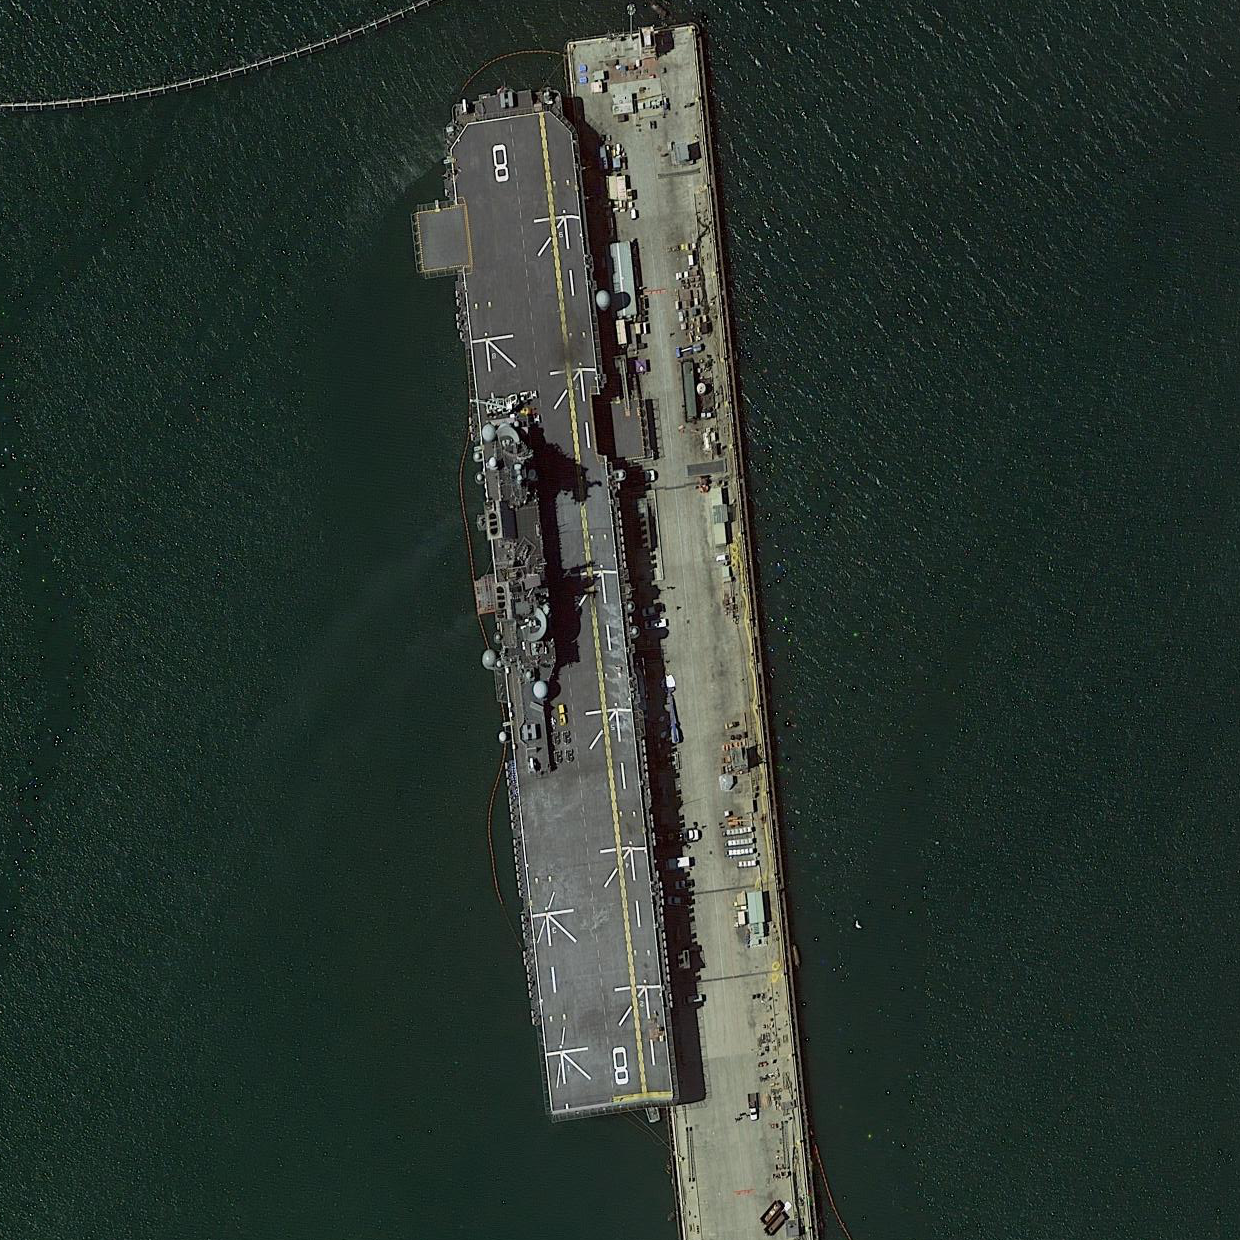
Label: assault